Field crop: maize
Growth stage: 2
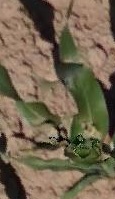
Species: maize